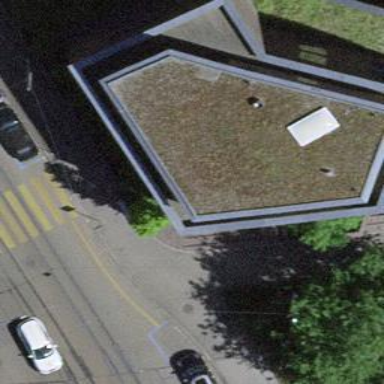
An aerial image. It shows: Office building.